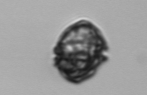
Label: Kryptoperidinium_triquetrum